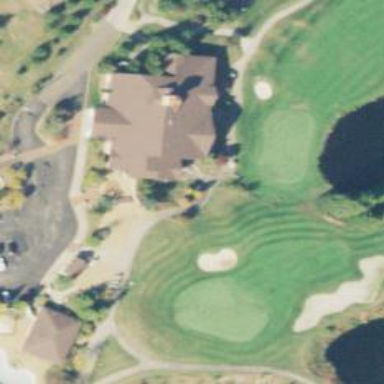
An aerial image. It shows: Pathway for golfing.